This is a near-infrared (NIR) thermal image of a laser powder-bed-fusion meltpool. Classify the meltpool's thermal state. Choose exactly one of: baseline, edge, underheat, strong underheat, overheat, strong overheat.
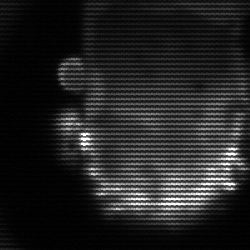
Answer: baseline